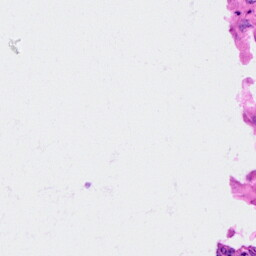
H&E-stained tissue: Cervix